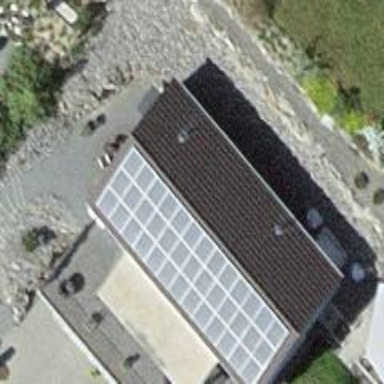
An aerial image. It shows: Solar power generator using photovoltaic method with solar photovoltaic panel types.